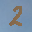
Label: 2